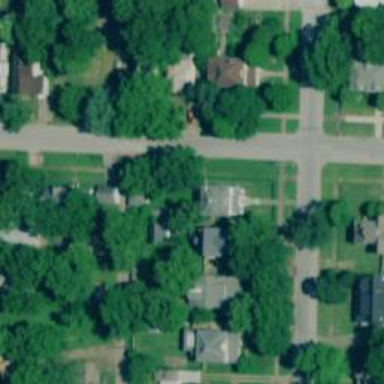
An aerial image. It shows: Alley classified as service road.